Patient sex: M
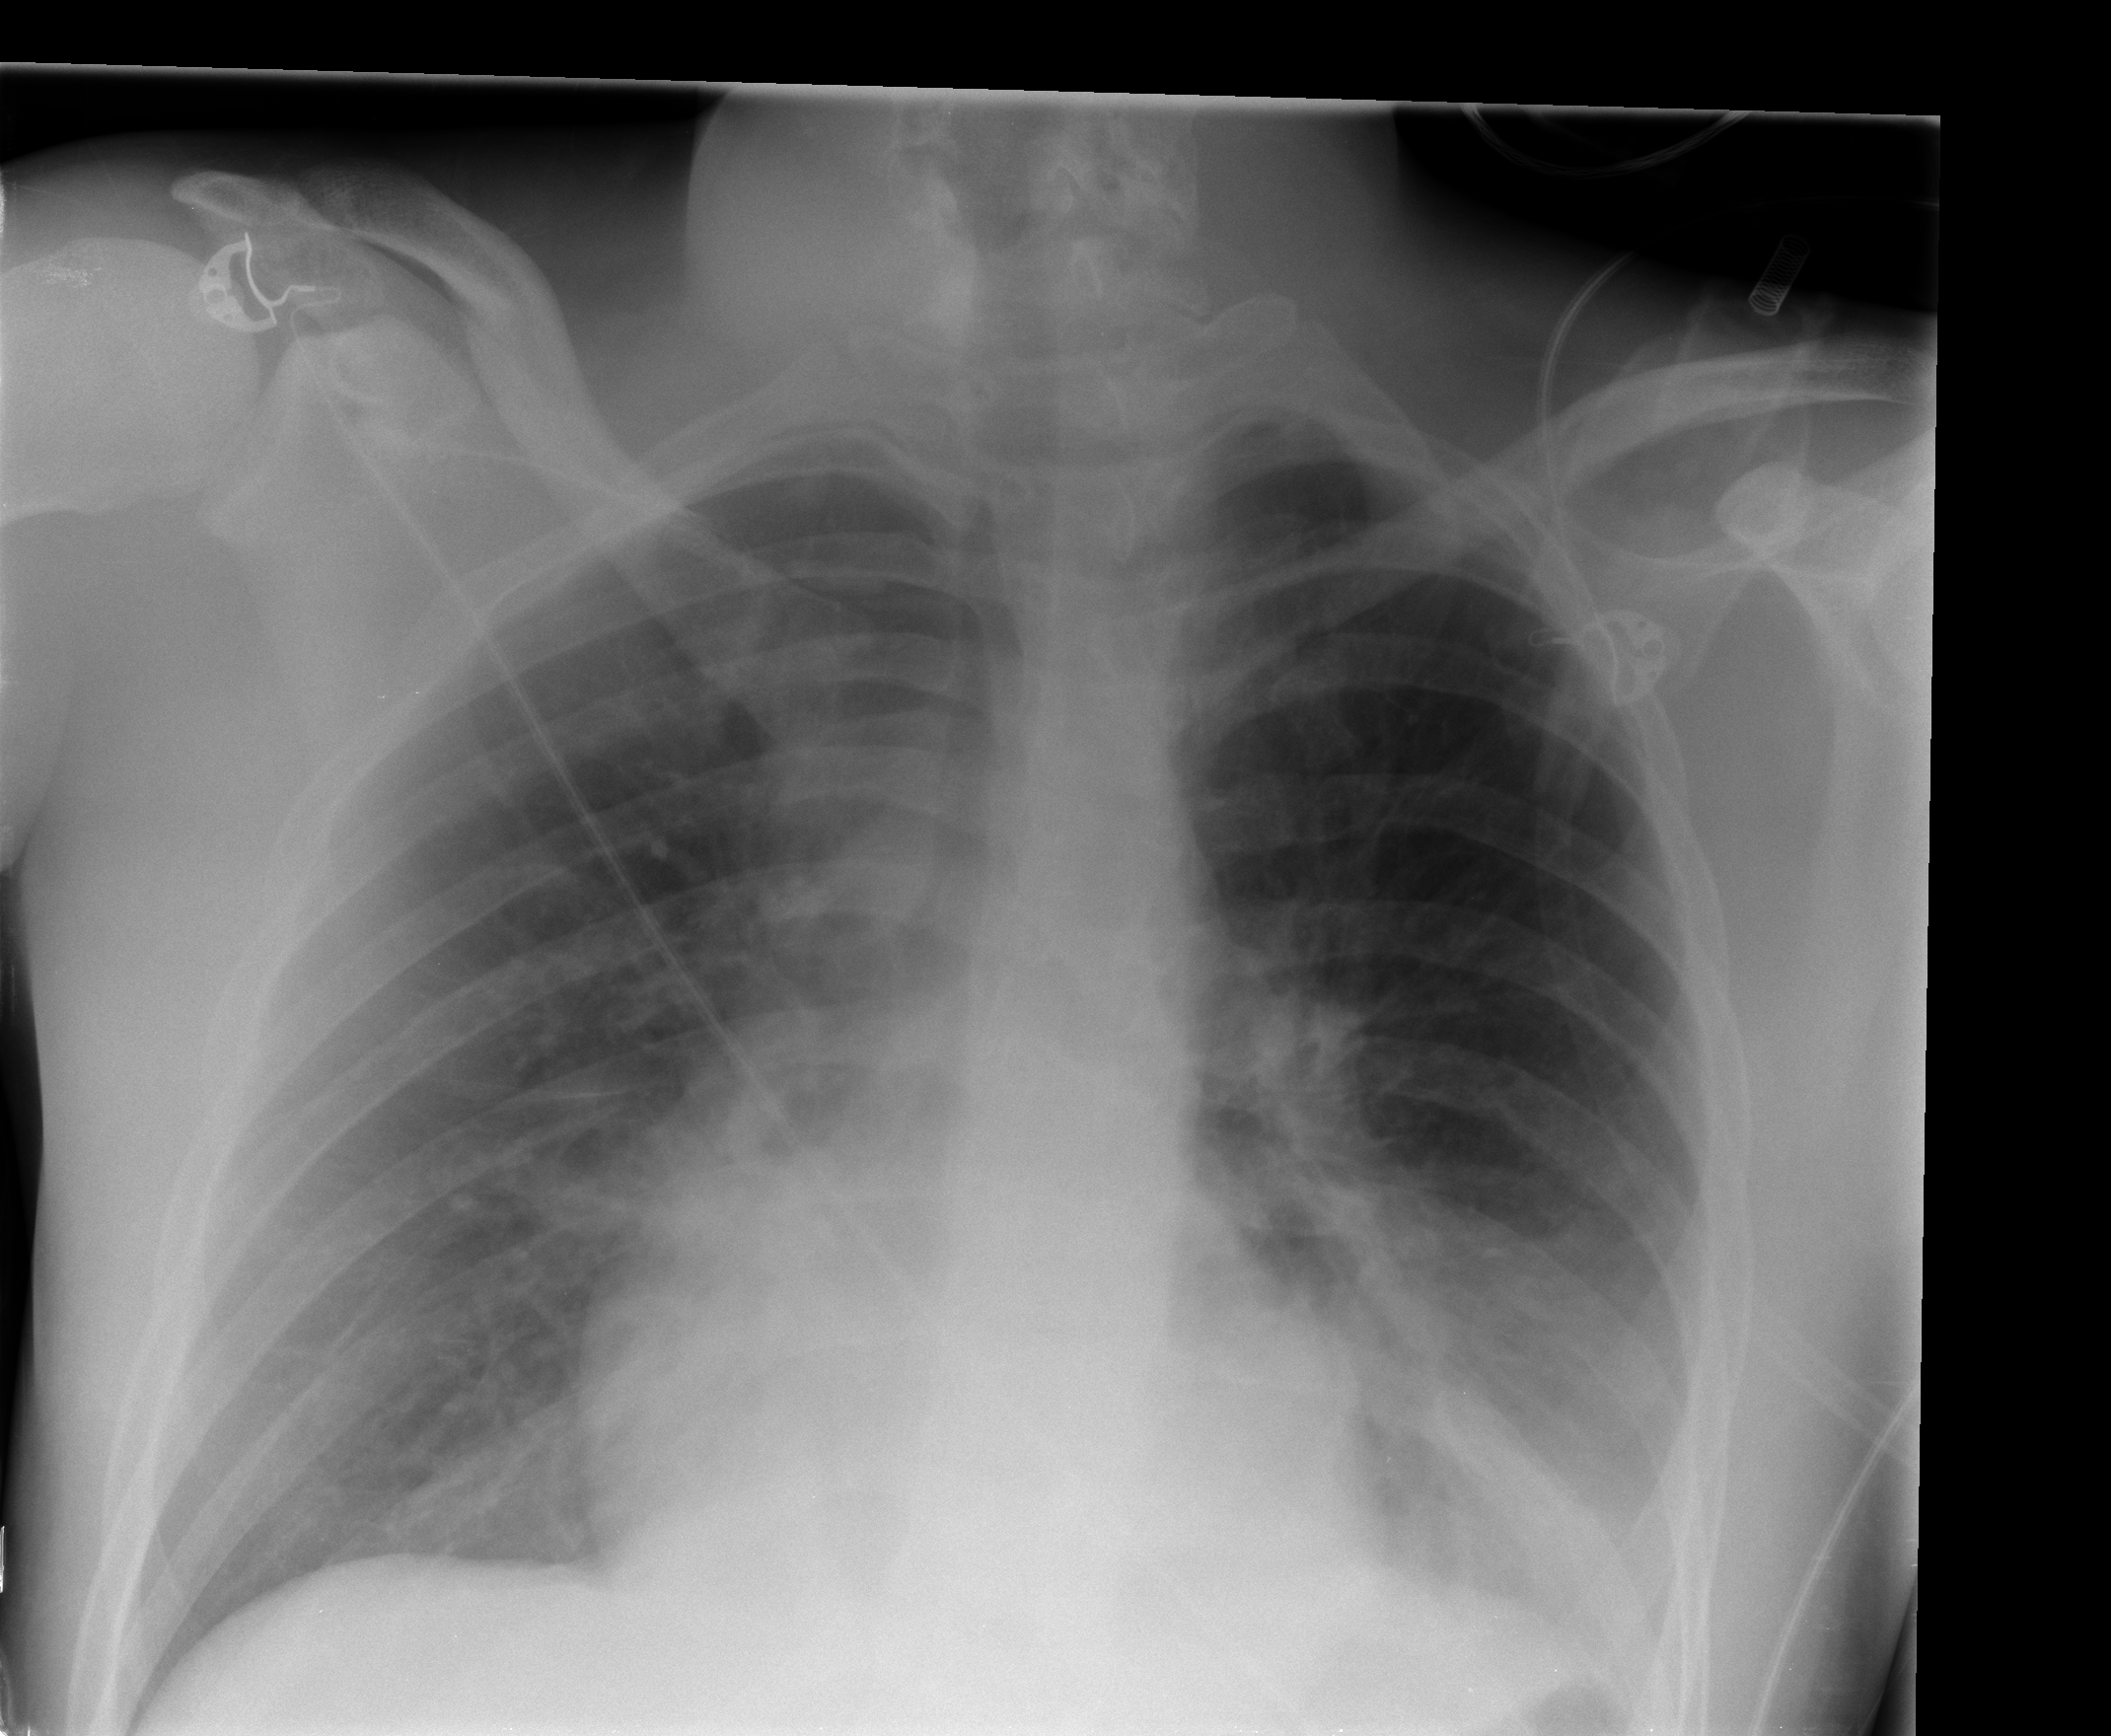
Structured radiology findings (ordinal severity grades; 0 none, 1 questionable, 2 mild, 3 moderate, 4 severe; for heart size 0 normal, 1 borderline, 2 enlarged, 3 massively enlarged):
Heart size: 1
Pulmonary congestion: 0
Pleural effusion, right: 0
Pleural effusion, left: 0
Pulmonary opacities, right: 0
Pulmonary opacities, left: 0
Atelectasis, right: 0
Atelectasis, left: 2